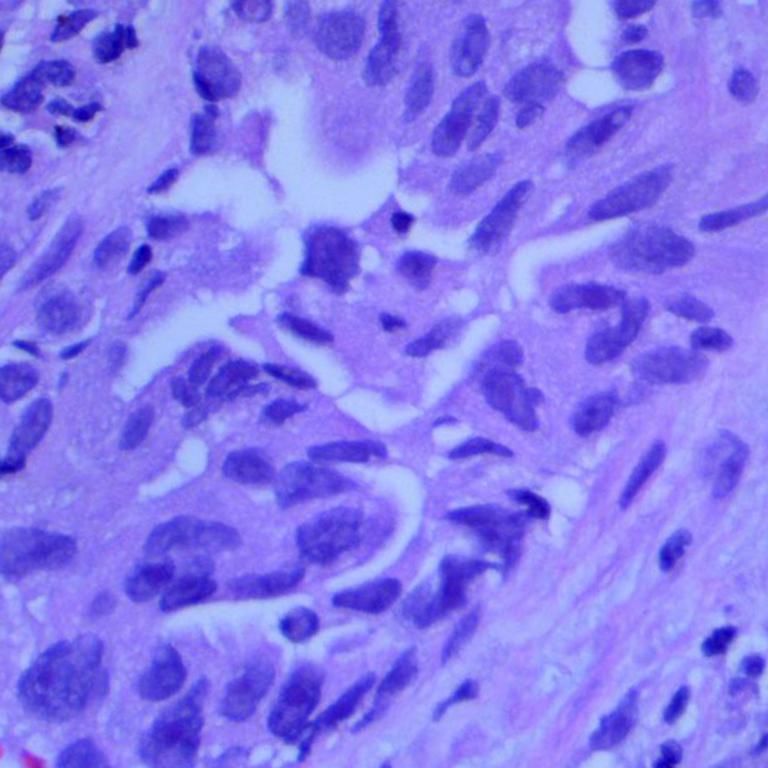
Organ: lung
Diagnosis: adenocarcinomas